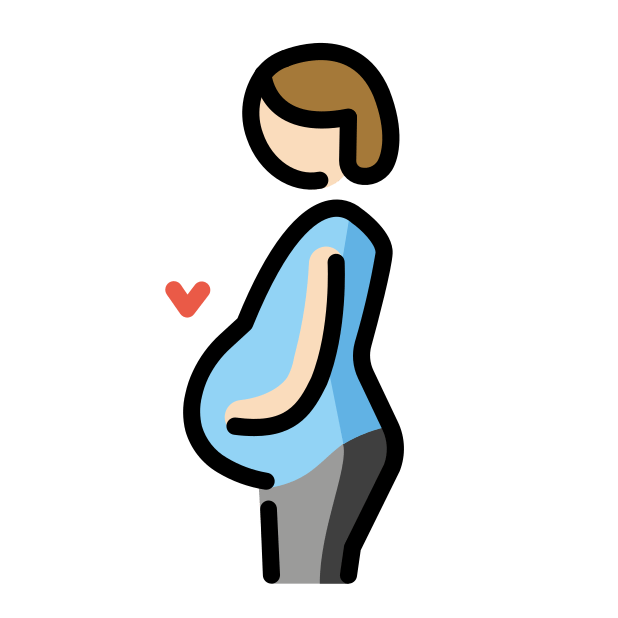
pregnant person: light skin tone